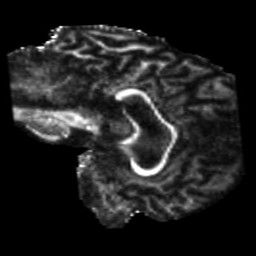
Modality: FA
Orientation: sagittal
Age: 40
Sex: male
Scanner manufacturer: siemens
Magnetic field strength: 3 T
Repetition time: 5.25 s
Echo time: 0.08 s